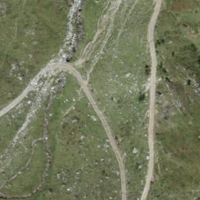
EUNIS habitat code: 26
Species observed at this site:
Marmota marmota
Knautia arvensis
Parnassia palustris
Monticola saxatilis
Anthus spinoletta